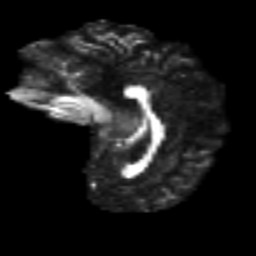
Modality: FA
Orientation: sagittal
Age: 37
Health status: ill
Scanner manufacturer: philips
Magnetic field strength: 3 T
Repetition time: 9 s
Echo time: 0.127 s